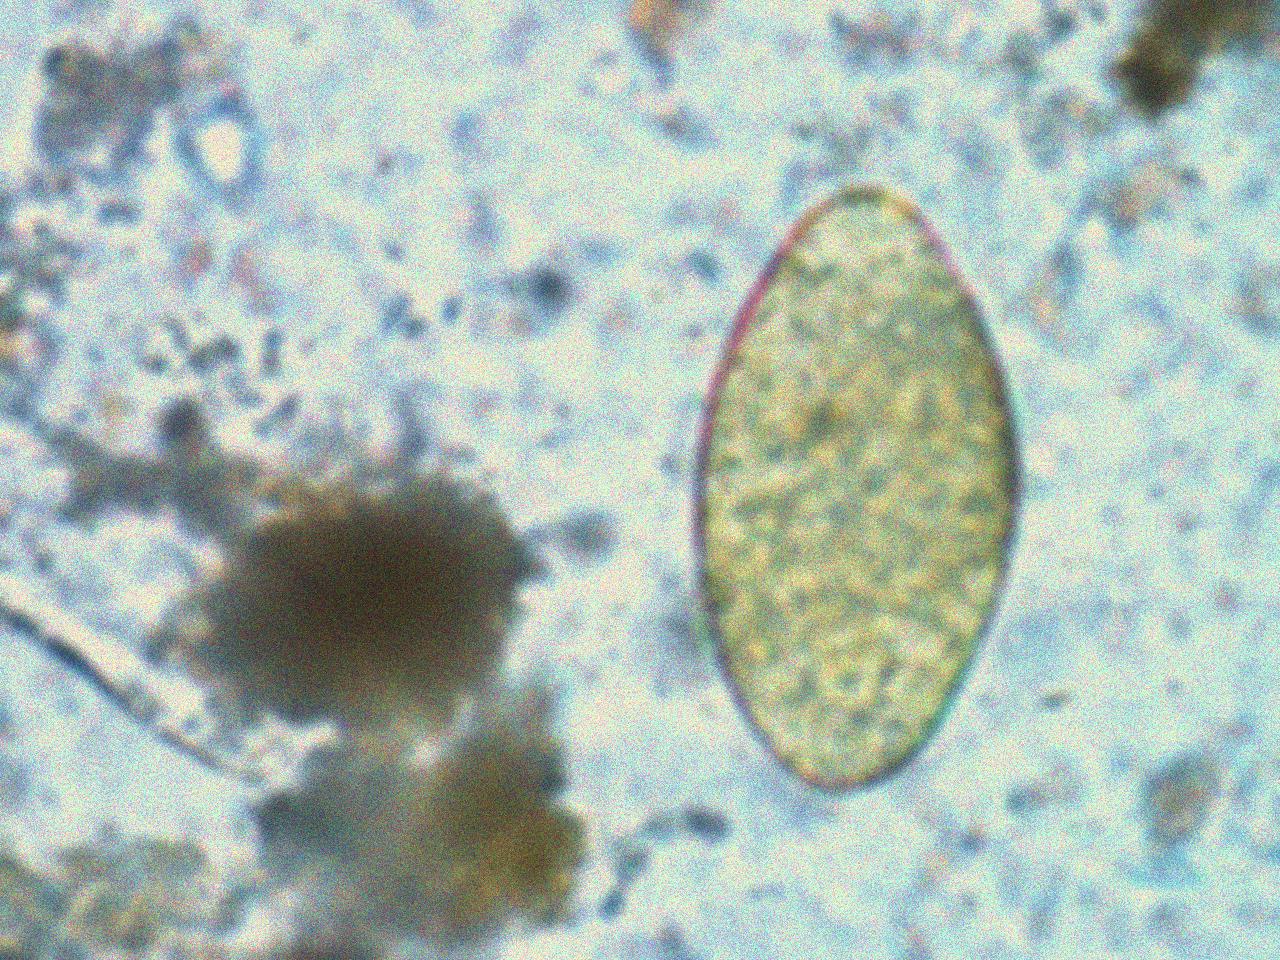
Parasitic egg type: Fasciolopsis buski